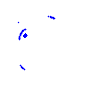
Particle: kaon